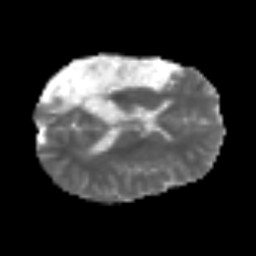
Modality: MD
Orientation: axial
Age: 41
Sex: male
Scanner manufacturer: siemens
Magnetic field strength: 3 T
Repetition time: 3.2 s
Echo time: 0.081 s